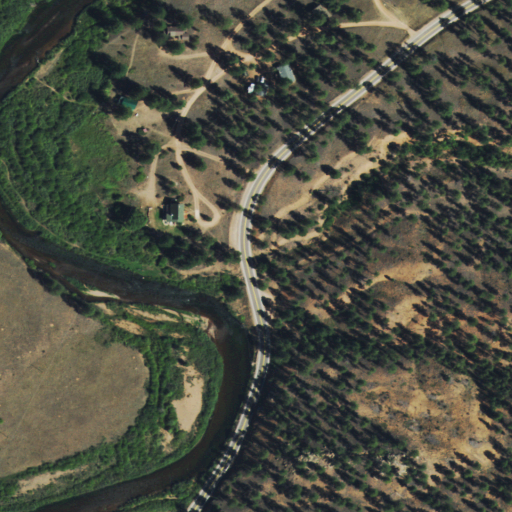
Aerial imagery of valley in Colorado named Jenny Gulch containing evergreen forest, woody wetlands, open development, shrub, medium intensity development, low intensity development, herbaceous wetlands, open water, and high intensity development